Field crop: maize
Growth stage: 2
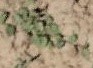
Species: convolvulus